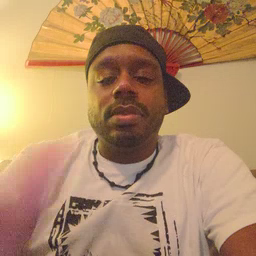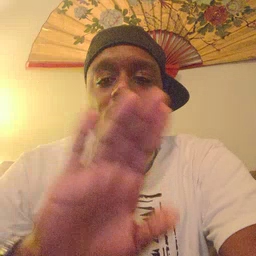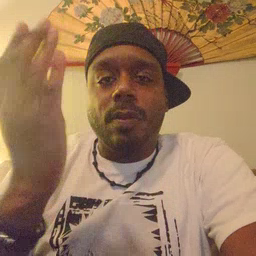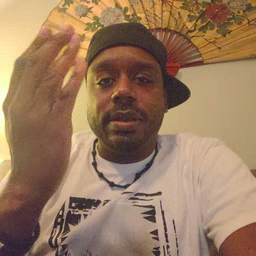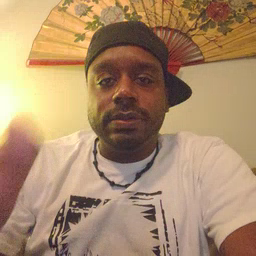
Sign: open